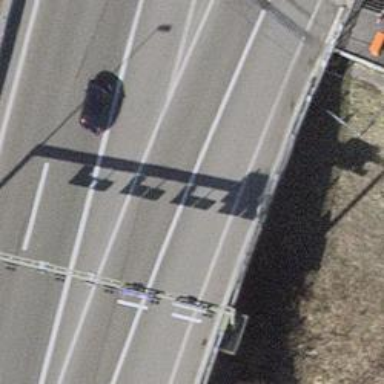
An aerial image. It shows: Motorway link bridge.